Current action and preconditions to check: trajectory_clear

Your task: For each precondition in the list above, predict whether it will hold at this action.

Consider the current scene as observed from the mobile robot's camera, and analyze the predicted future states of all dynamic agents (e.g., people, animals, vehicles, or any moving entities) within the NEXT SECOND.

IMPORTANT: Only answer "very likely" if you are absolutely certain—based on strong, clear evidence—that a dynamic agent will violate the precondition in the predicted future state. Do NOT answer "very likely" for unlikely, ambiguous, or low-probability risks.

Ask yourself for each precondition: Is there a high probability, with clear and convincing evidence, that the predicted future states of any dynamic agent will interfere with the predicted future state of the currently executing action within the NEXT SECOND, causing that precondition to fail?

Assess the risk level based on these predictions. Use "likely" or "very likely" if motions create a clear risk of interference.

Use "neutral" or "improbable" if agents are nearby but their predicted paths are clearly diverging or non-conflicting.

Failure Risk Categories: "very improbable", "improbable", "neutral", "likely", "very likely"

Answer Format: Output ONLY the probability_of_failure value from these categories: "very improbable", "improbable", "neutral", "likely", "very likely"

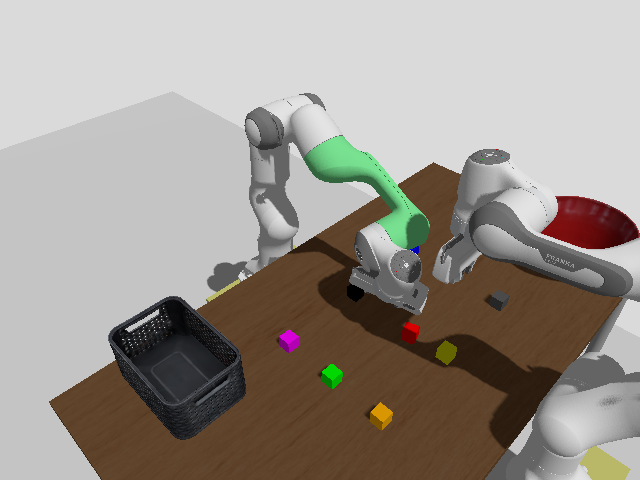

Answer: improbable